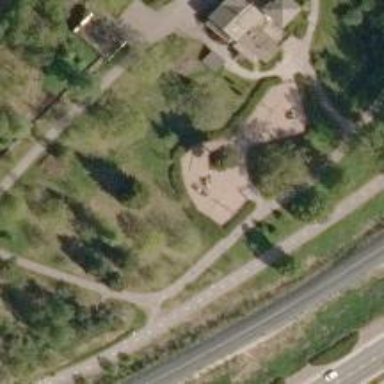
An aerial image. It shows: Playground featuring roundabout.